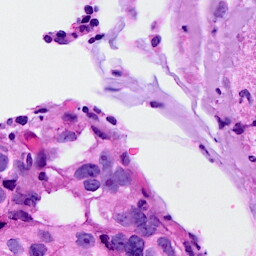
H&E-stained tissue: Breast